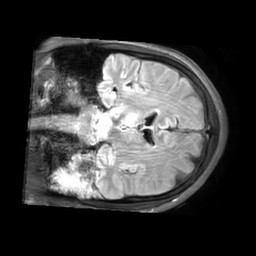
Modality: FLAIR
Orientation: coronal
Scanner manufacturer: philips
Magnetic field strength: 3 T
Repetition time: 11 s
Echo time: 0.12 s